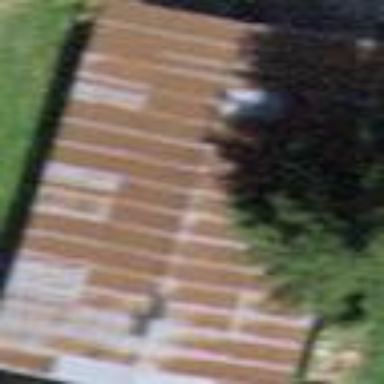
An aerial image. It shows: Shed building.